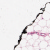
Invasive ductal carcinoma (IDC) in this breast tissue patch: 0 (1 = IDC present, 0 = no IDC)